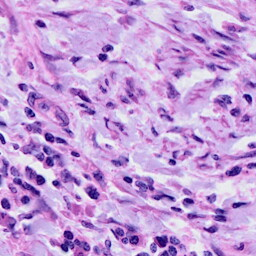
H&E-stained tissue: Cervix